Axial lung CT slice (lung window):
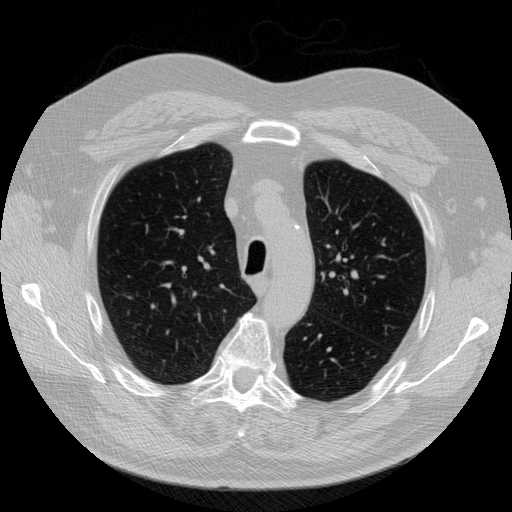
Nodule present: no